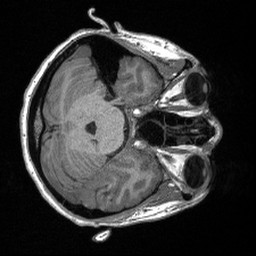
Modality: T1w
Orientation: axial
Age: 31
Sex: female